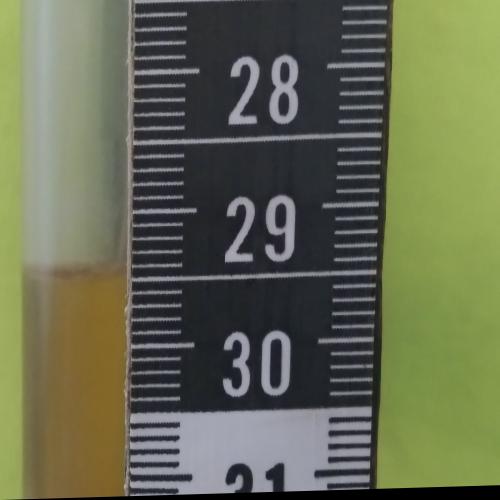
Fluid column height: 29.4 cm